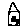
Label: house